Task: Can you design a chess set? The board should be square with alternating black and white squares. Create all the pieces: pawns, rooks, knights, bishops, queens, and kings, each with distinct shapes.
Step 2380:
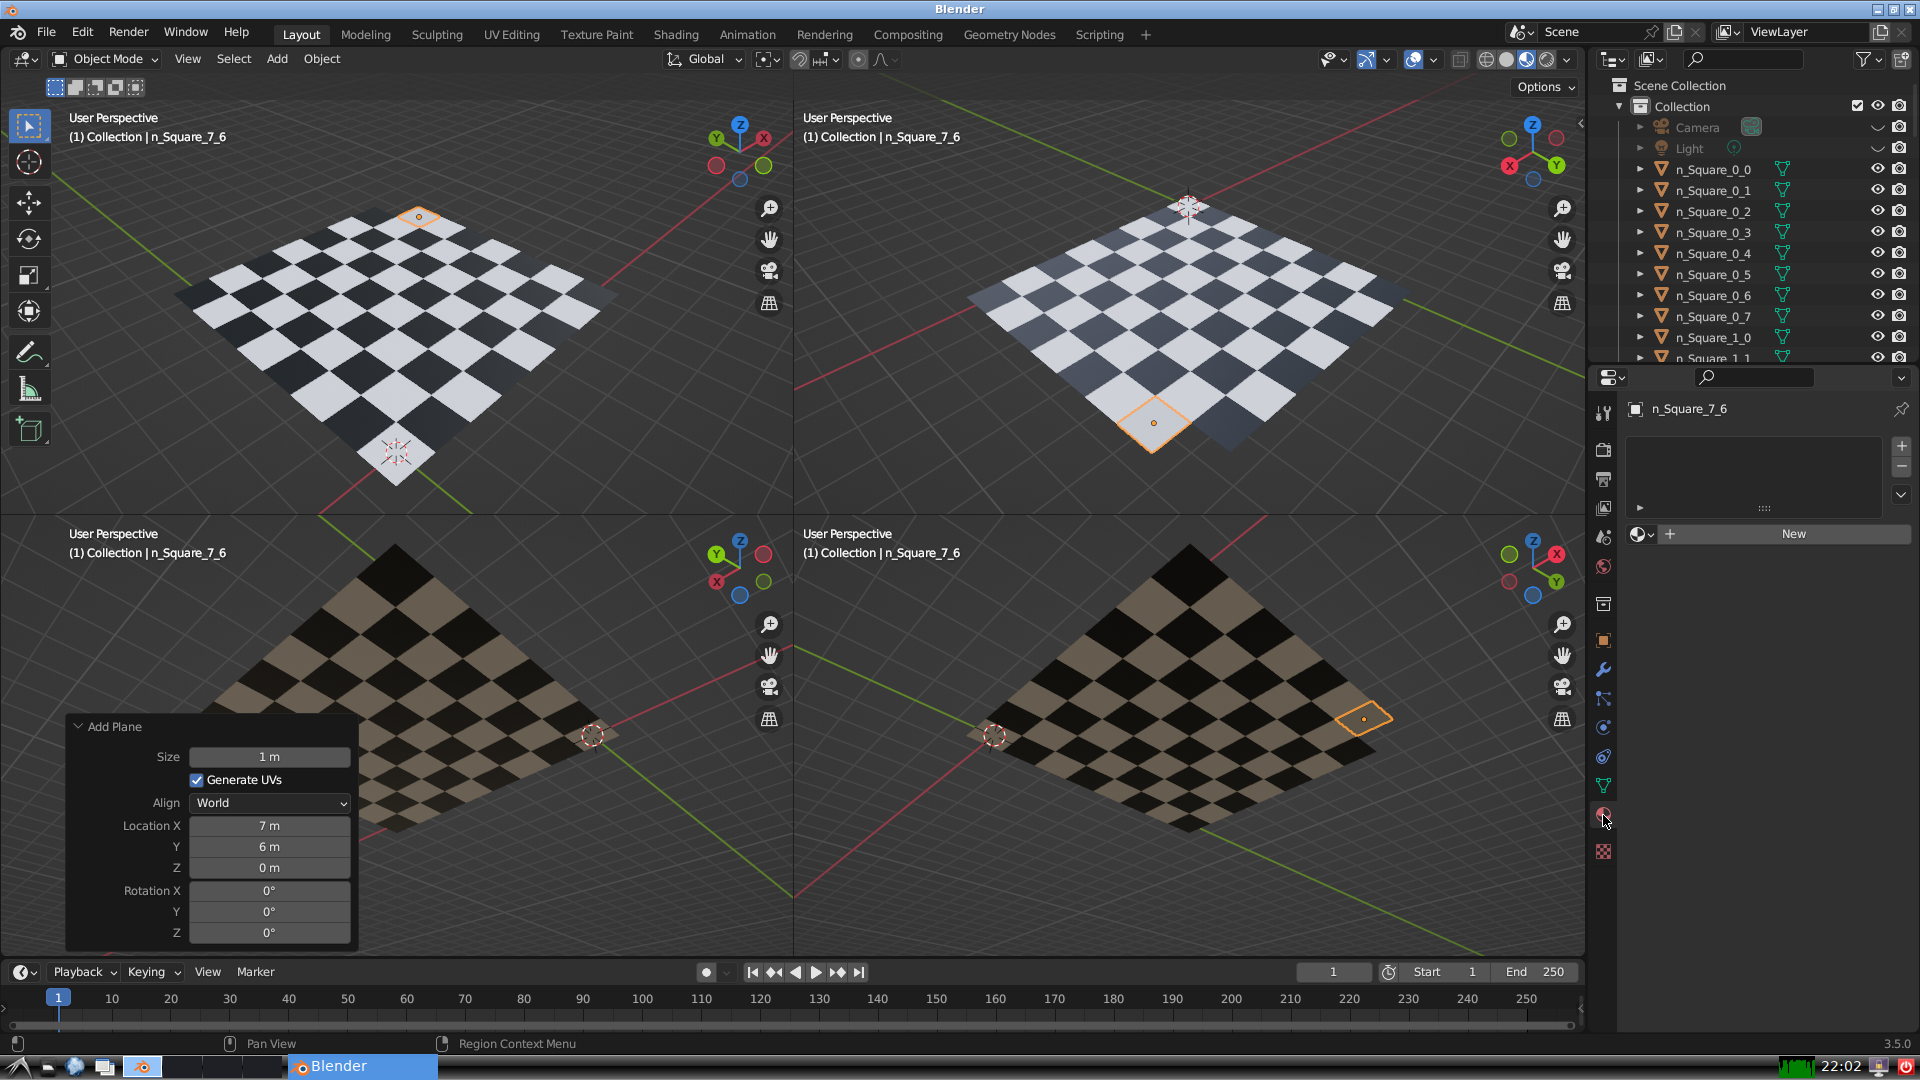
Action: {"mouse_move": [1636, 534]}